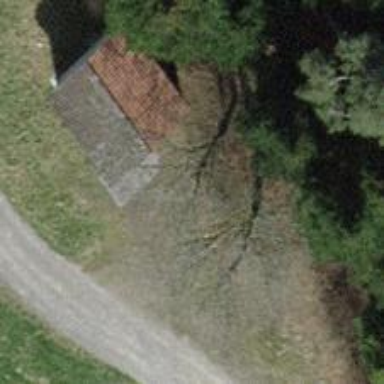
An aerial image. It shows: Grassy path.